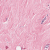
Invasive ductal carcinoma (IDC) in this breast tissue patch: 0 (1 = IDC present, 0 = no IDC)